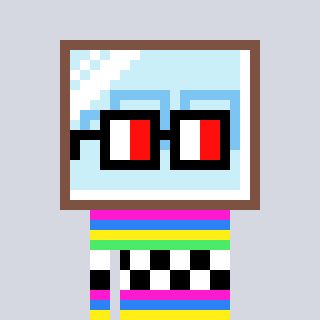
a pixel art character with square glasses with black frames and red eyes, a mirror-shaped head and a bege-colored body on a cool background